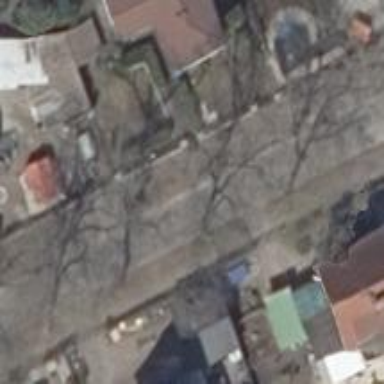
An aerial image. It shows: Footway along the road.